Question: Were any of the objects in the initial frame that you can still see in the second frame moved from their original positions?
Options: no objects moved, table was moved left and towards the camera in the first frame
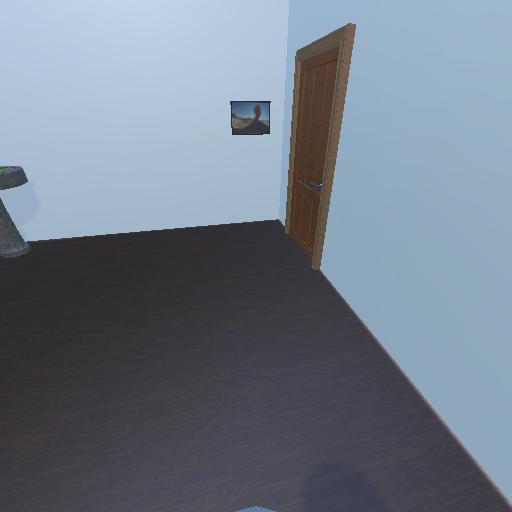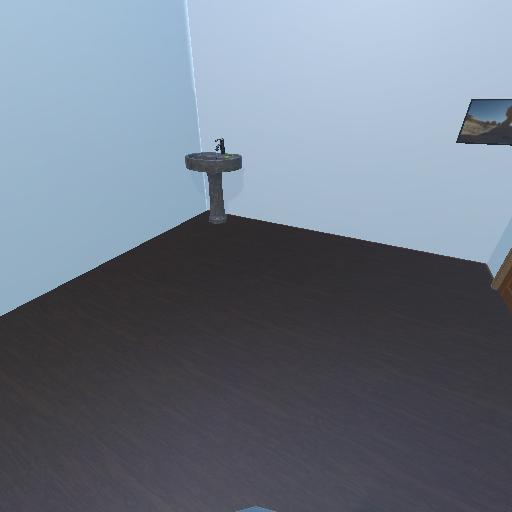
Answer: no objects moved